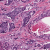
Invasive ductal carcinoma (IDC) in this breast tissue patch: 1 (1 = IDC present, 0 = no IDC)